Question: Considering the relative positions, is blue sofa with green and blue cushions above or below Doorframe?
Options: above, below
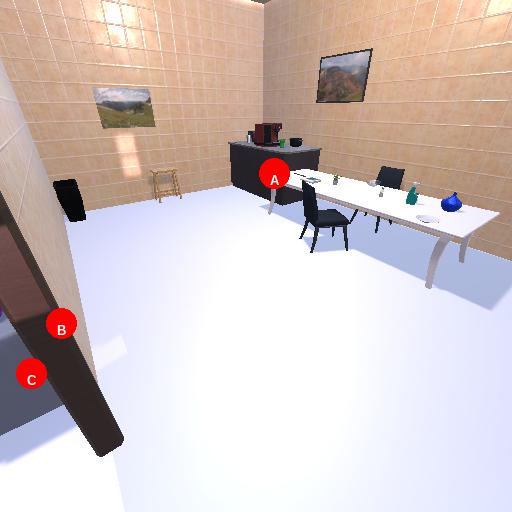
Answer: above